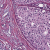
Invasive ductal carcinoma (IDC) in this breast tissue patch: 0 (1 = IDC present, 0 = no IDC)